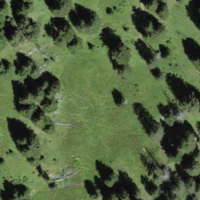
EUNIS habitat code: 43
Species observed at this site:
Equisetum sylvaticum